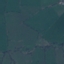
Land use / land cover class: Pasture